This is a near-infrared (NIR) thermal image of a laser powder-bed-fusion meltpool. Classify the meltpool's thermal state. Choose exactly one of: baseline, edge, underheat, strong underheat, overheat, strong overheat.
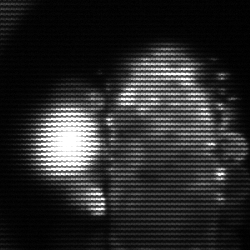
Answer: strong underheat